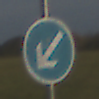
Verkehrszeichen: VorgeschriebeneVorbeifahrtLinks
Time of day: SunriseSunset
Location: Outdoor (Nature)
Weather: PartlyCloudy
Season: NotSpecified
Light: Natural